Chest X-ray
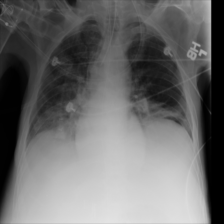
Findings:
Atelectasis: positive
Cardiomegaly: negative
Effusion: negative
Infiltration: negative
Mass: negative
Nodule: negative
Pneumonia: negative
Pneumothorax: negative
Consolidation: negative
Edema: negative
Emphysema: negative
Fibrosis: negative
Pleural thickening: negative
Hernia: negative